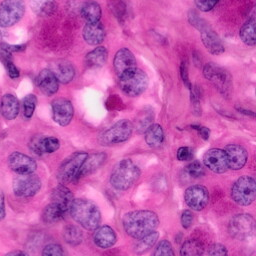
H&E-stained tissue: Pancreatic